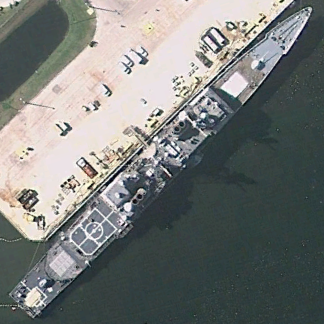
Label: cruiser